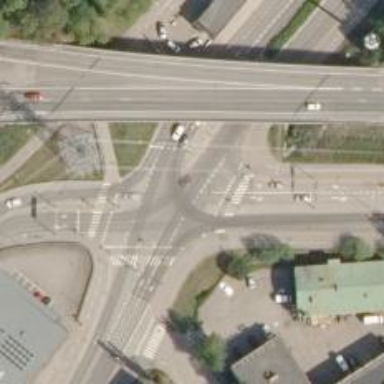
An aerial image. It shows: Secondary road with asphalt surface at junction.